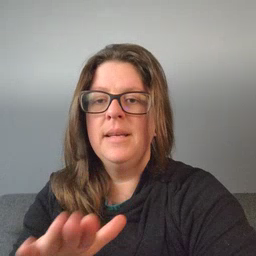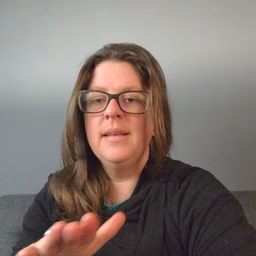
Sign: bad